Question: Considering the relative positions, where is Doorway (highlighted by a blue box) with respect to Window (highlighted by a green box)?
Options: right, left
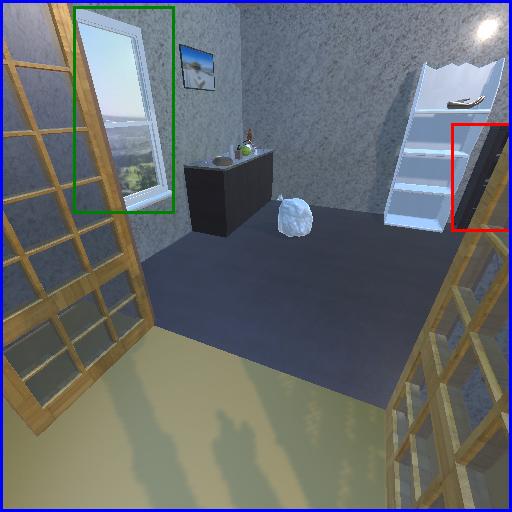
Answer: right